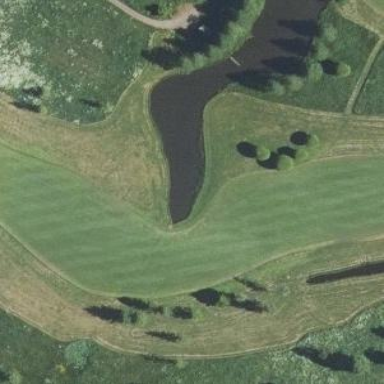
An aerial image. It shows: Golf fairway surrounded by grass.